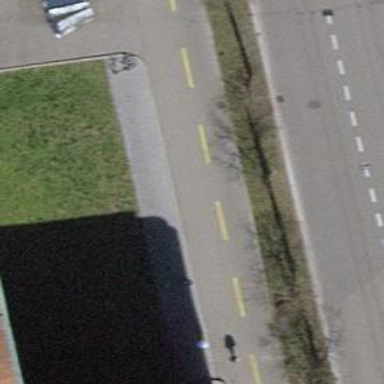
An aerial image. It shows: Bicycle parking facility.